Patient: sex M, age 51
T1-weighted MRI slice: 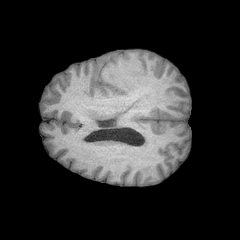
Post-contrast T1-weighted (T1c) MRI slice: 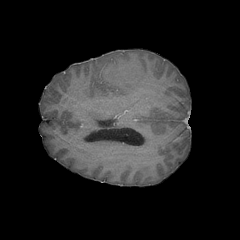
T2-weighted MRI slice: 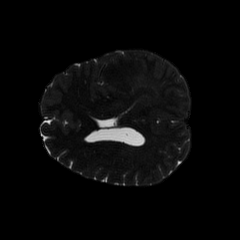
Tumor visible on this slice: no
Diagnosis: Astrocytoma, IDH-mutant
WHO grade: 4